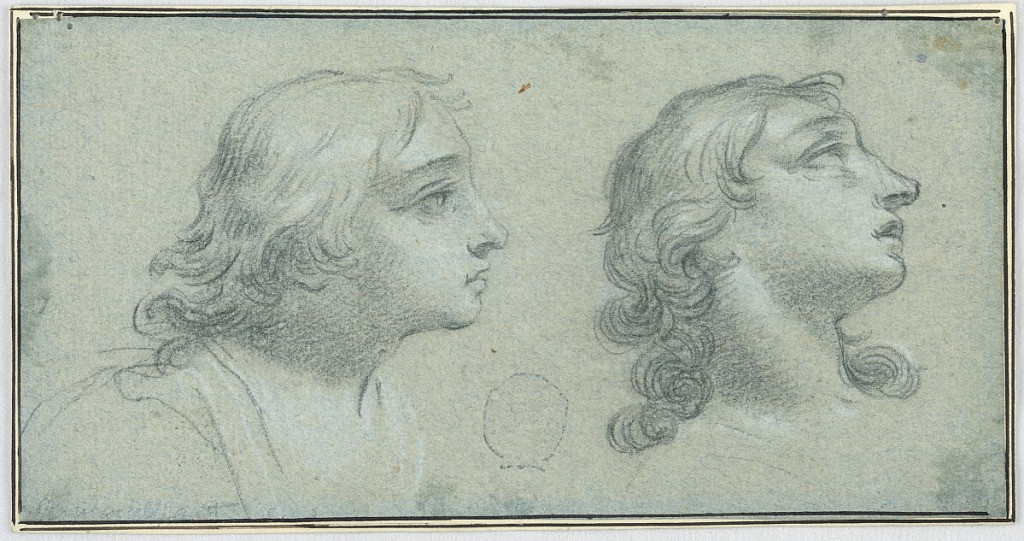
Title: Two Views of the Head of a Youth
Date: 1795–1805
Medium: Black and white crayon on paper
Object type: Drawing
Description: Youth with long hair.